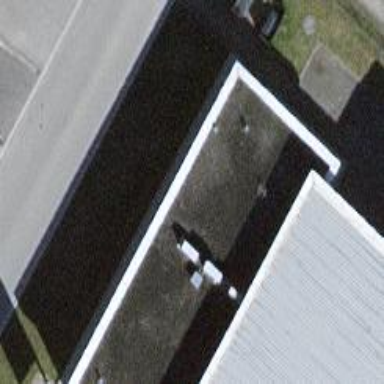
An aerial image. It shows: Convenience shop.